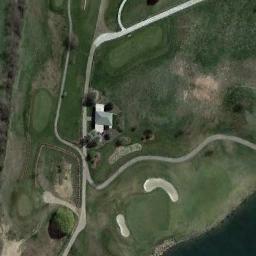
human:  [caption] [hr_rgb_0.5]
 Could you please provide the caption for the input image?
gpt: There is a building in the golf course .

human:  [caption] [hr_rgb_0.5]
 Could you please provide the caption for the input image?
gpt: There are three large bunkers and two paths .

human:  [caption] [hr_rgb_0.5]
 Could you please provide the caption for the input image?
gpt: There are several bunkers and a lake and several paths on a large green lawn on the golf course with many trees and a building .

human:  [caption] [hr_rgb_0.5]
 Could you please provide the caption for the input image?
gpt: The golf course has some putting greens, Fairways, Roads, Barrier trees and three sandpits and a house is also in the golf course .

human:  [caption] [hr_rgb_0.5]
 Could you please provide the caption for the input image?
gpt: There are two bunkers and some paths on the golf course .